Question: We have a chunk of code something like this
'''
// semi-pseudo code
def result = someList.find { condition == true }
'''
('someList' may be null, but that is ok in groovy as 'null.find{...}' works fine.)
This line of code is running in an action of a grails controller and deployed in production to a server. After a period of time (sometimes hours, sometimes longer) the above line of code will start throwing a NullPointerException -- and once it starts throwing the NPE it always throws the NPE.
Through debugging we've proven that it works fine even when someList is null (up until we get the seemingly random first NPE)... also through debugging we were able to get a more detail stacktrace that indicated there error was in Groovy's MetaClassRegistryImpl.java line 214.

I've googled every combination I can think of to see if there are any known Groovy bugs but found nothing of value.
(It is using Grails 1.3.7, thus Groovy 1.7.8)
A JMeter script was setup to run through a series of site interactions that makes this problem semi-repeatable. The script will iterate through 50-100 series and then the error starts appearing - once the error appears it is always in error until the application is redeployed to the server (Glassfish).
Tracing through the groovy code it looks something like this:
'''
//AbstractCallSite.java
public Object call(Object receiver, Object arg1) throws Throwable {
return call(receiver, ArrayUtil.createArray(arg1));
}
//PerInstancePojoMetaClassSite.java
public Object call(Object receiver, Object[] args) throws Throwable {
if (info.hasPerInstanceMetaClasses()) {
try {
return InvokerHelper.getMetaClass(receiver).invokeMethod(receiver, name, args);
} catch (GroovyRuntimeException gre) {
throw ScriptBytecodeAdapter.unwrap(gre);
}
} else {
return CallSiteArray.defaultCall(this, receiver, args);
}
}
//InvokerHelper.java
public static MetaClass getMetaClass(Object object) {
if (object instanceof GroovyObject)
return ((GroovyObject) object).getMetaClass();
else
return ((MetaClassRegistryImpl) GroovySystem.getMetaClassRegistry()).getMetaClass(object);
}
//MetaClassRegistryImpl.java
public MetaClass getMetaClass(Object obj) {
return ClassInfo.getClassInfo(obj.getClass()).getMetaClass(obj);
}
'''
So it appears the NPE is on the 'obj.getClass()' -- if that's the case I'm a little baffled how it ever works when 'someList' is null (but that is a separate topic).
FWIW, we are doing any class or instance level meta-class coding of our own on 'someList'.
Is there a bug in Groovy or what could we possibly be doing wrong to cause a (random) NPE deep in Groovy code?
UPDATE--
The observation is that 'someList' is being set to a 'java null' instead of a 'groovy null' ('NullObject'). The object is coming from a map (flow context) via a flow in a controller action...
'''
class SomeController {
def someActionFlow = {
action {
def someList = flow.someList
}
}
}
'''
The case in question is when flow.someList has never been set it should always be null (groovy null). 'flow' is just a map so it is the same as doing 'flow.get('someList')'
The above code works fine for an unknown number of iterations and then starts returning 'java nulls' instead of 'groovy nulls'.
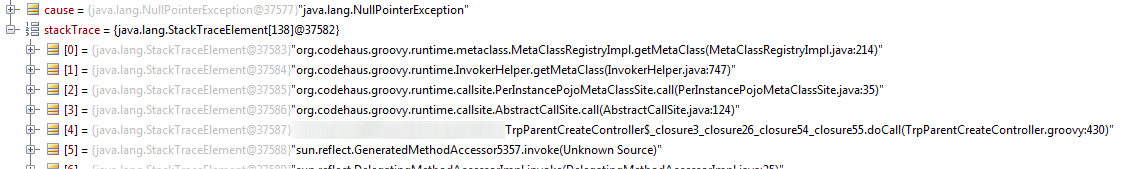
Answer: I'm going to hazard a guess that it's dependent on how 'someList' is created. That is, if it's created in Groovy as
'''
def someList = null
'''
Then Groovy assigns the 'NullObject' to the variable. However, if the value is returned from some other Java component as a real Java 'null', then it will throw the NPE. Going further, there might be some optimization in Groovy/Java/JVM where callsite caching is causing it to always return NPE.
Then again, this is just a wild guess.